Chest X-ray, AP view. Patient: 28 years old, sex F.
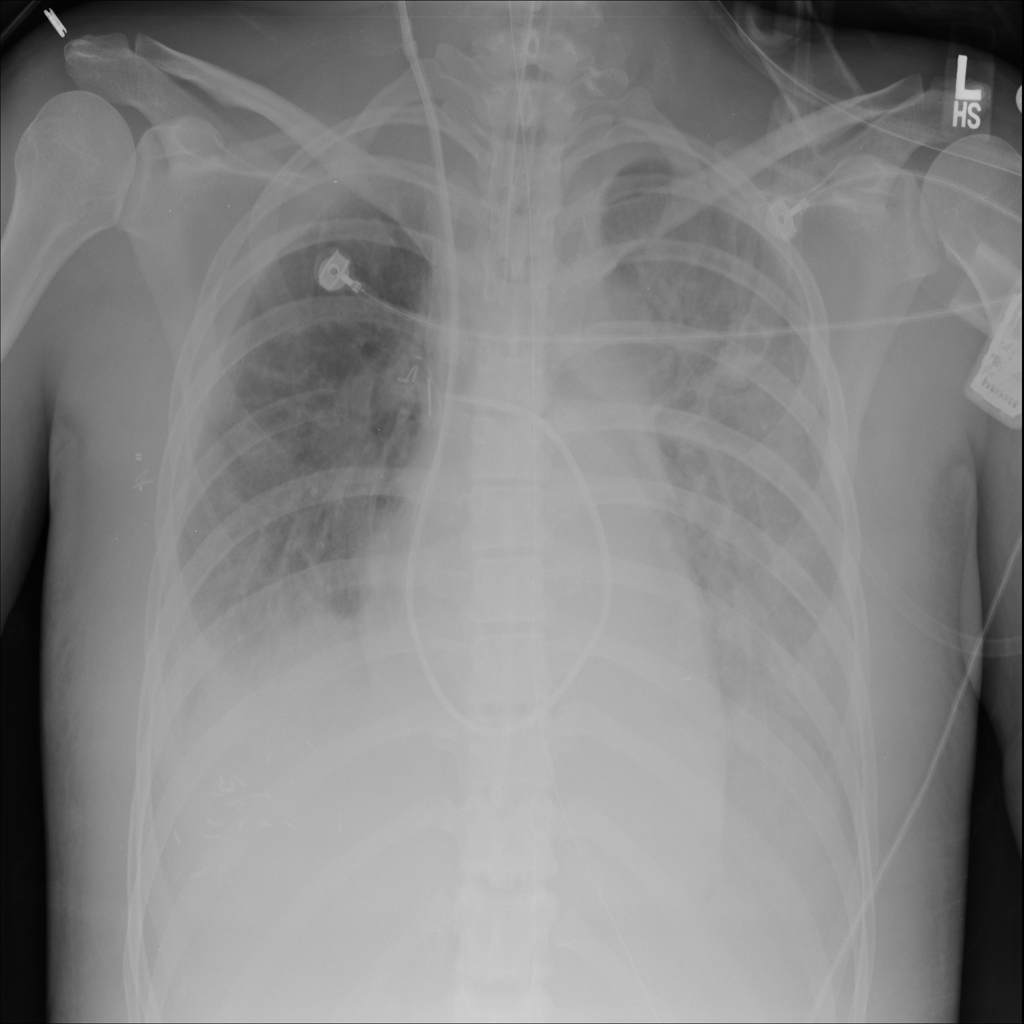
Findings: No Finding